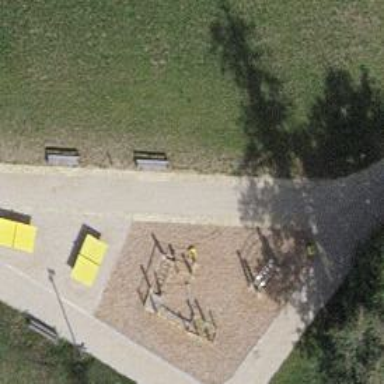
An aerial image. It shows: Bench for seating.